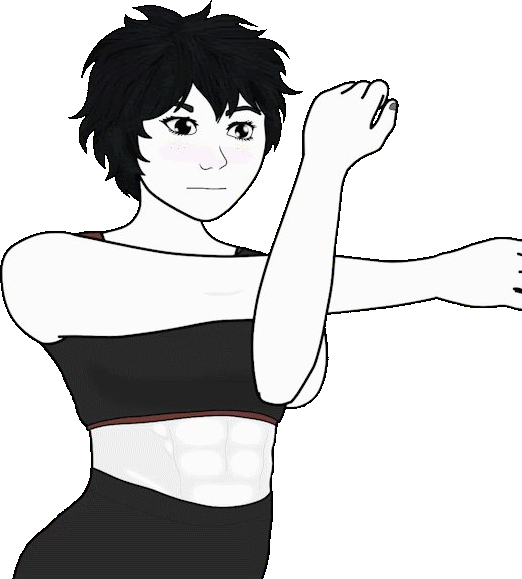
Label: 5_Tomboy